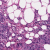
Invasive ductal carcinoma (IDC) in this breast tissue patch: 1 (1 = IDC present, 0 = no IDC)